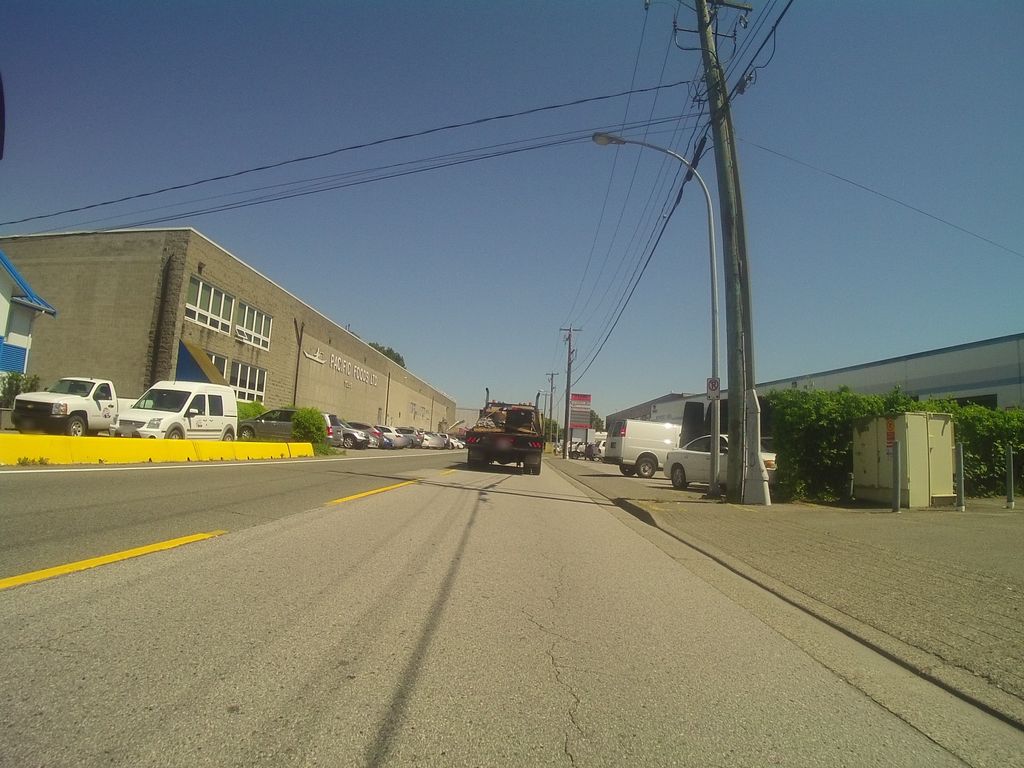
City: vancouver